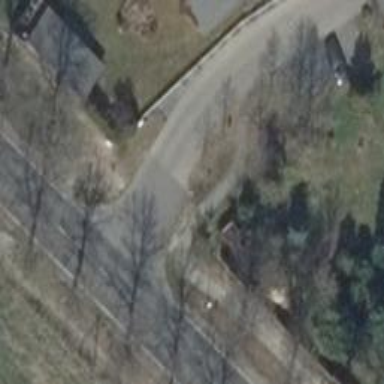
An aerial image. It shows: Road with "give way" sign.